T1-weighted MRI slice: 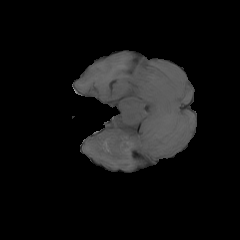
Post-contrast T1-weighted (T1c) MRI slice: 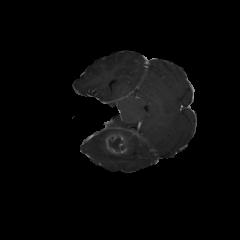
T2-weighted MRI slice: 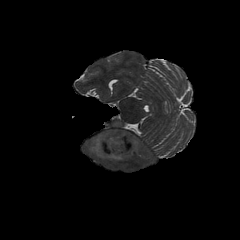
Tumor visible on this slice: yes